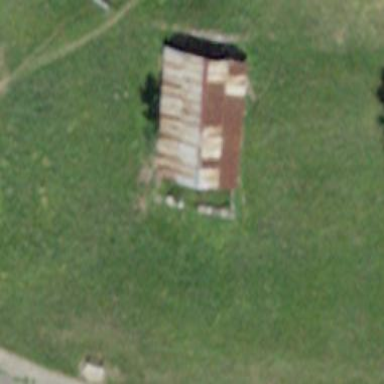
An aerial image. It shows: Shed.